Question: I have an EditText in my app and it's set to
'''
android:inputType="textEmailAddress"
'''
but it comes up as the default keyboard instead of this one with the "@" and ".com" buttons:
Is there a specific line of code to get it to show up???
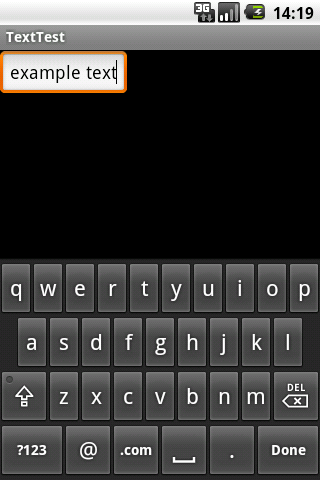
Answer: 'android:inputType' is merely a hint for your IME. Check <URL> post.
Hope this would answer your question.